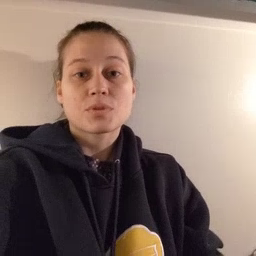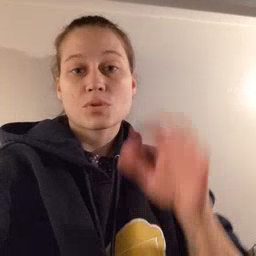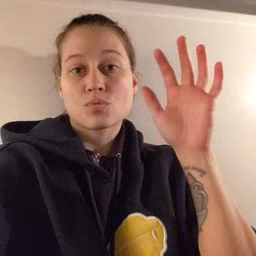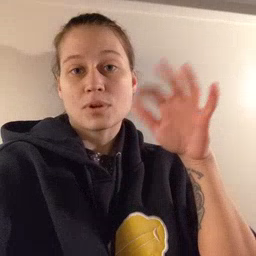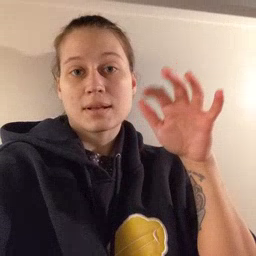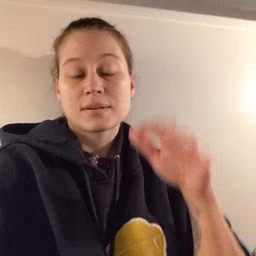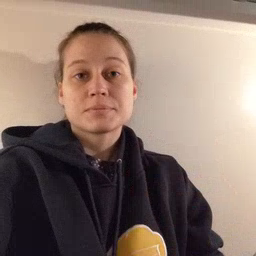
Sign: rain